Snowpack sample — Rabbit Ears Pass, Jackson County, Colorado, USA (12/17/25, 1:08 PM MST)
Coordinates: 40.387, -106.625
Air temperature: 34 °F
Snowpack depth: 46 cm
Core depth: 40 cm
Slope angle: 6°, slope face: 165°
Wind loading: medium
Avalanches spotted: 0
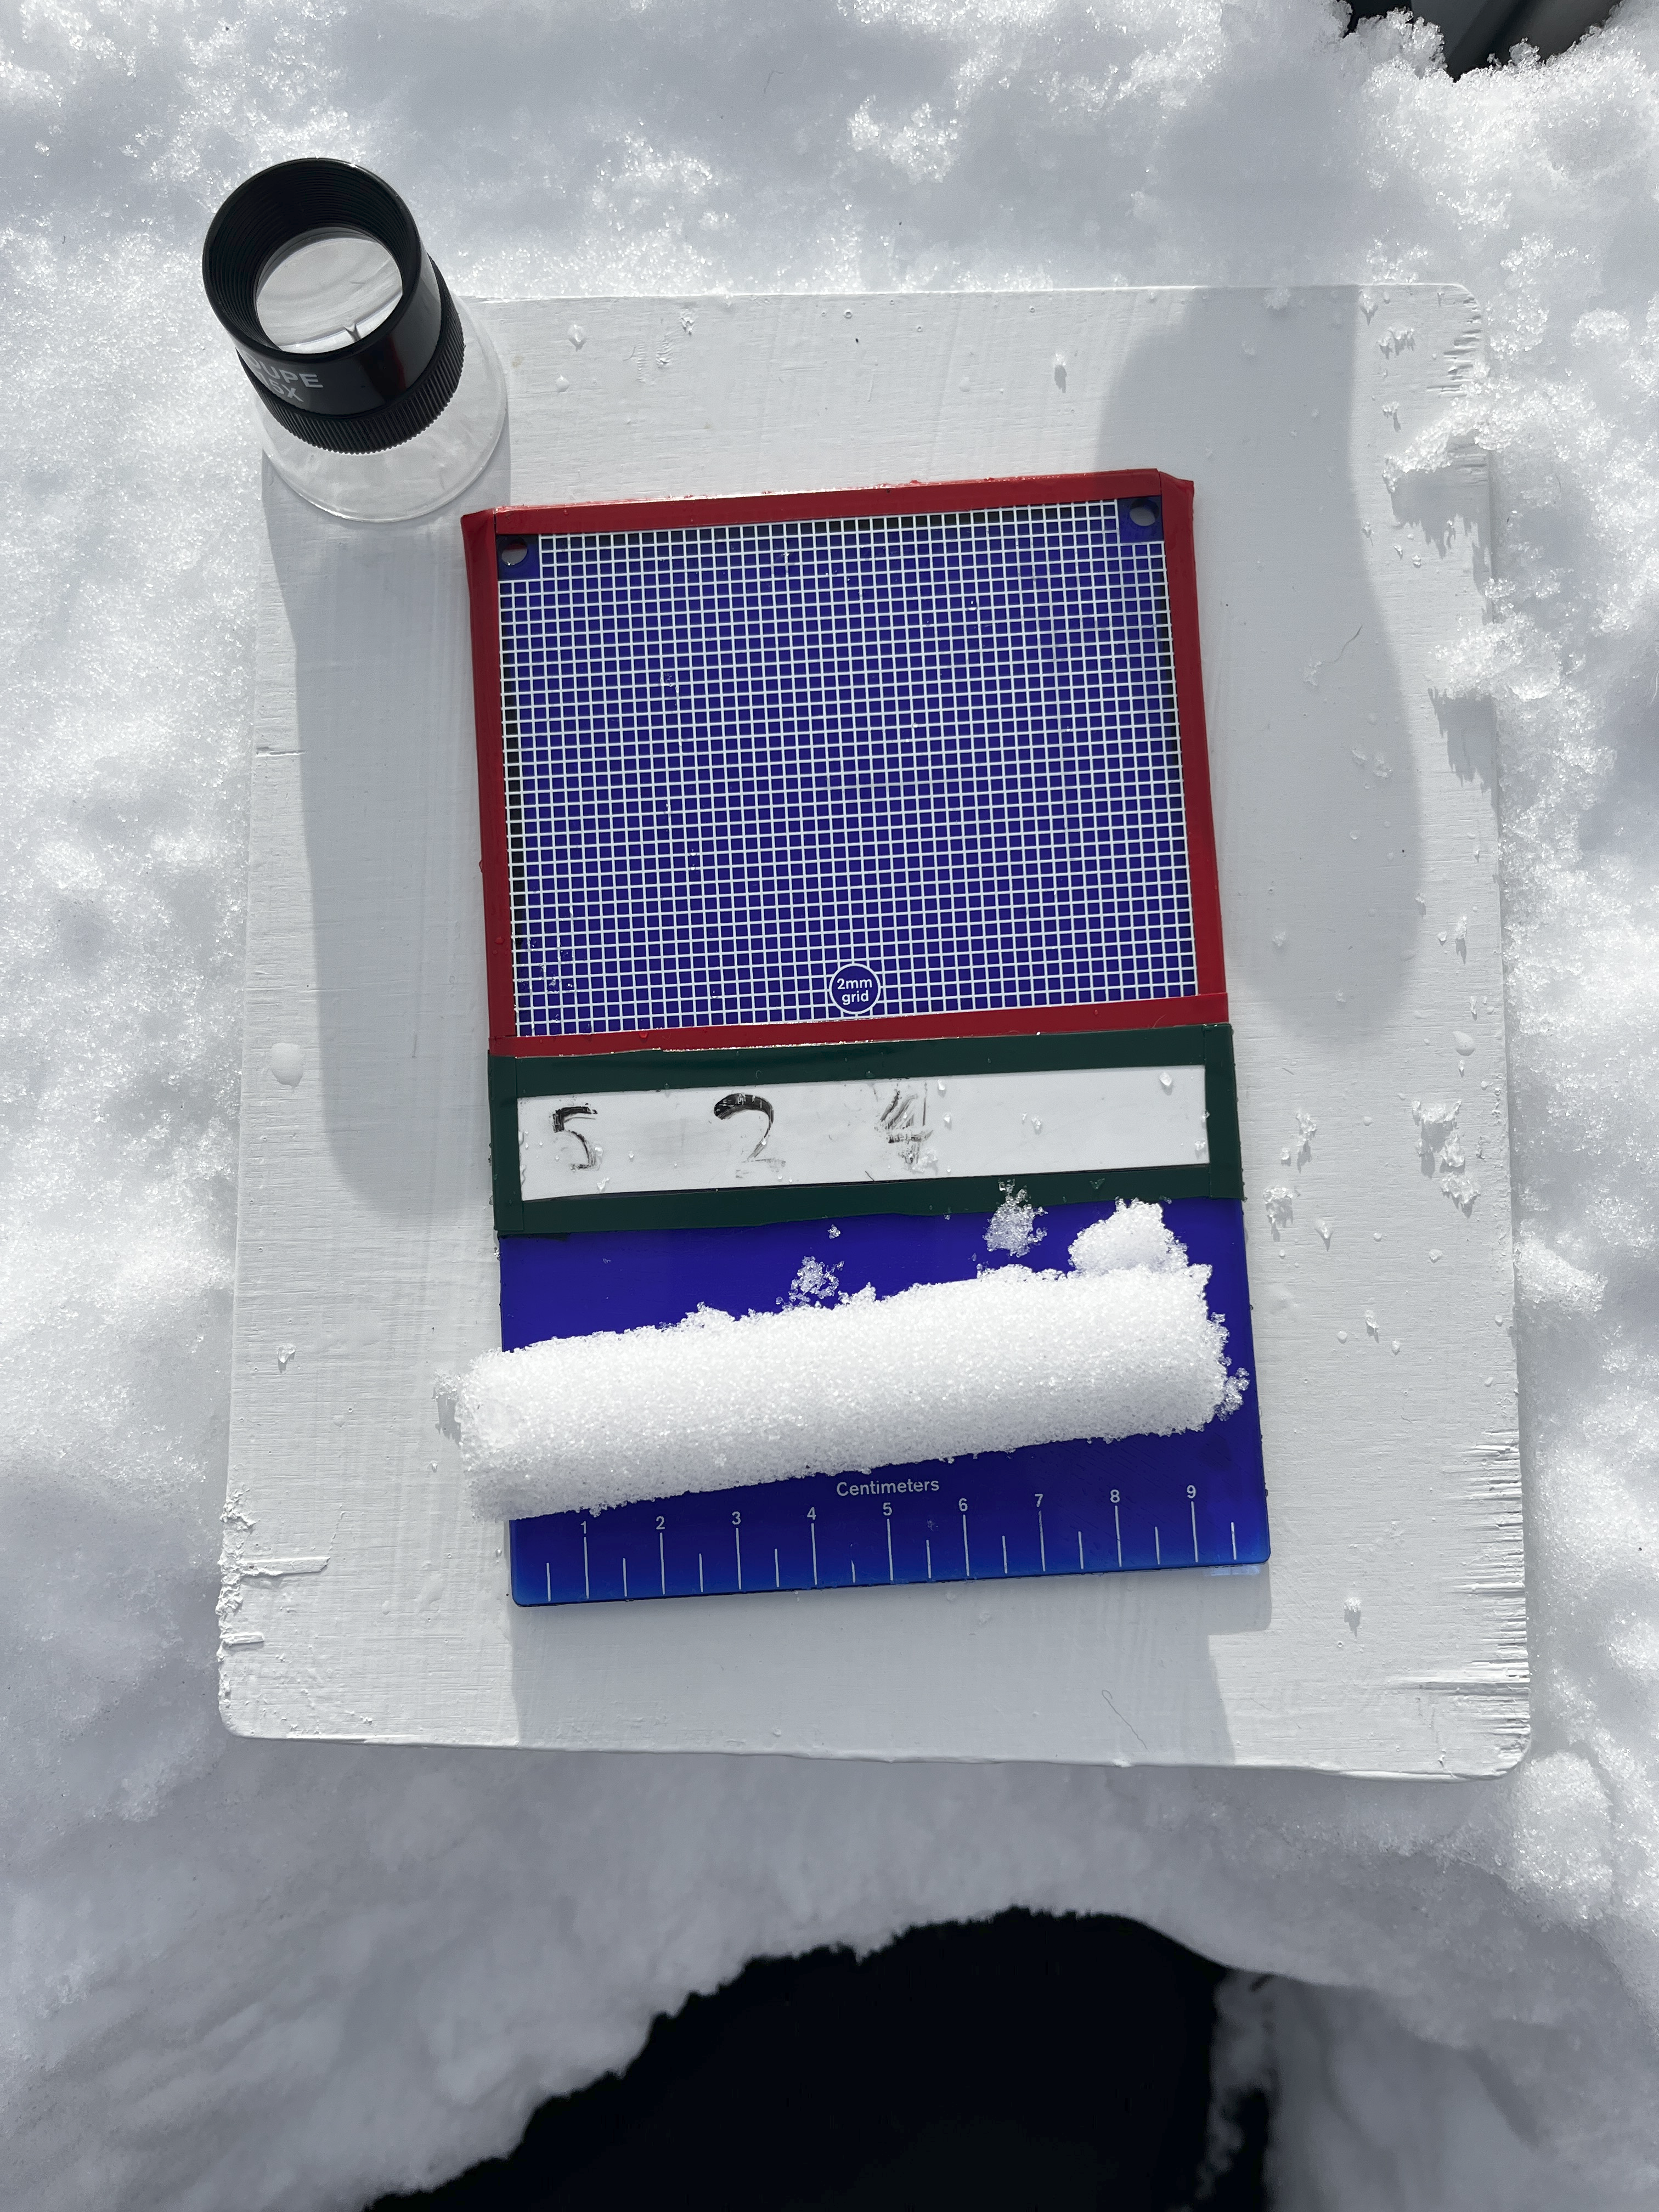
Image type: crystal_card
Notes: No avalanches spotted nearby, although collected in a meadowy area with minimal risk on this face of the pass.